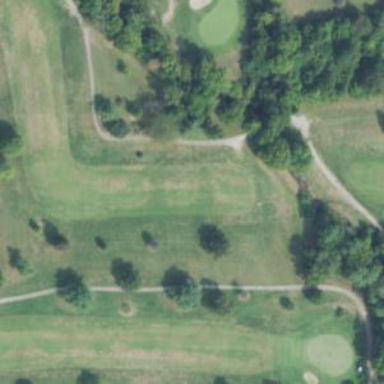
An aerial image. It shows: Path for both roads and golfers.